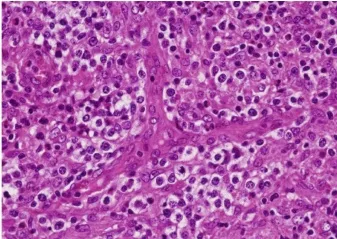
Pathological features of the right cervical lymph node. (A) HE staining revealed high endothelial venules (HEV) with thickened walls showing irregular dendritic branching and pale/clear cells increased around the HEV.
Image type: pathology (h&e)